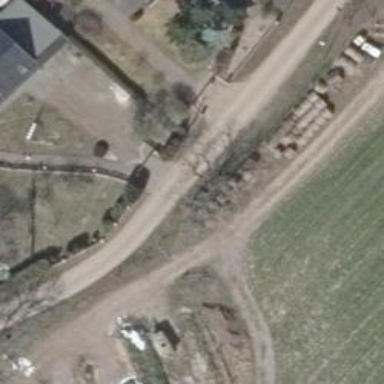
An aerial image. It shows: Residential road.